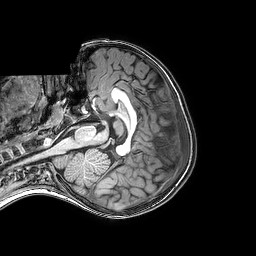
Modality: T1w
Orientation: axial
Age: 6
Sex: male
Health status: healthy